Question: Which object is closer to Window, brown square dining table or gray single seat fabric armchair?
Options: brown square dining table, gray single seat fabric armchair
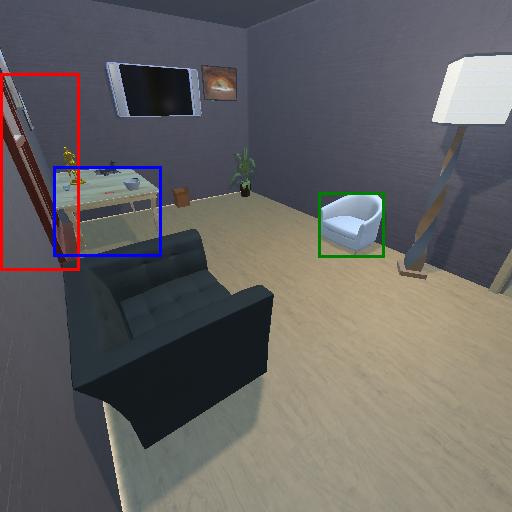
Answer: brown square dining table